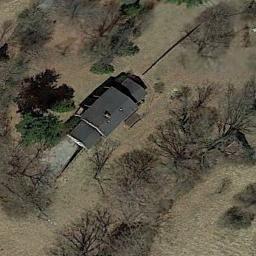
Label: residential